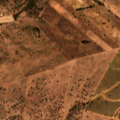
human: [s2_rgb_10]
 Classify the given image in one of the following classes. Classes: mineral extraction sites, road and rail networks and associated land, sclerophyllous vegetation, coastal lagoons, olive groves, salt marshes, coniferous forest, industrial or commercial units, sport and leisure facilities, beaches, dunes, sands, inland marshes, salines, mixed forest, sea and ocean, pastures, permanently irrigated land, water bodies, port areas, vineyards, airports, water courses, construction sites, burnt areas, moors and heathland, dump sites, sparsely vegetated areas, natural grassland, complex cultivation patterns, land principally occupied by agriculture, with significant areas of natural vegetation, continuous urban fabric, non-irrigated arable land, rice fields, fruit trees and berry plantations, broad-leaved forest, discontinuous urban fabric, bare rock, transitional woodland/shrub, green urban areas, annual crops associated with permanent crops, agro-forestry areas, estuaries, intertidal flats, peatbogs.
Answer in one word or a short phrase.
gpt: non-irrigated arable land, olive groves, agro-forestry areas, transitional woodland/shrub